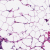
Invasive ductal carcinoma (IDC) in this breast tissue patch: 0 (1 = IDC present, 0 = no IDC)